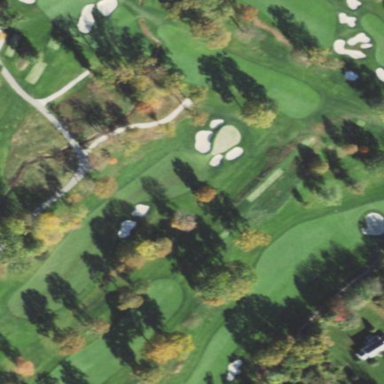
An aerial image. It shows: Golf fairway surrounded by grass.